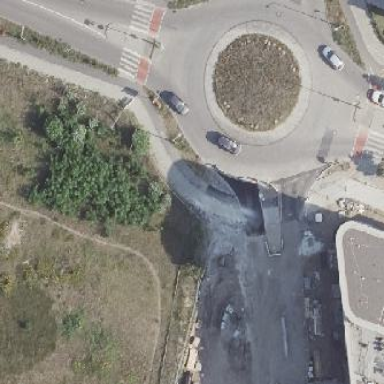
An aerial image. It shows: Tertiary road with asphalt surface leading to roundabout junction.